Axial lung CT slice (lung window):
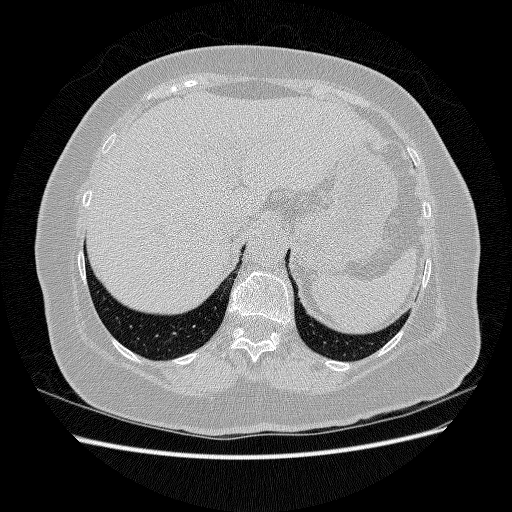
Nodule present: no